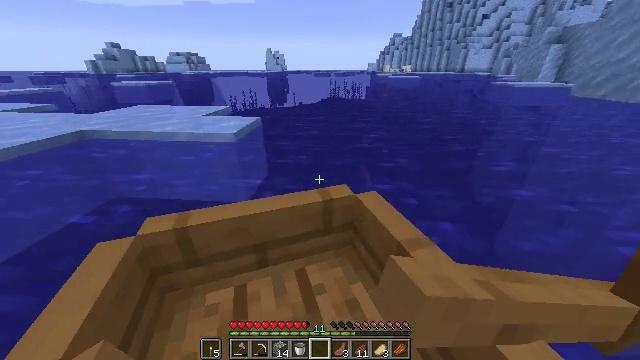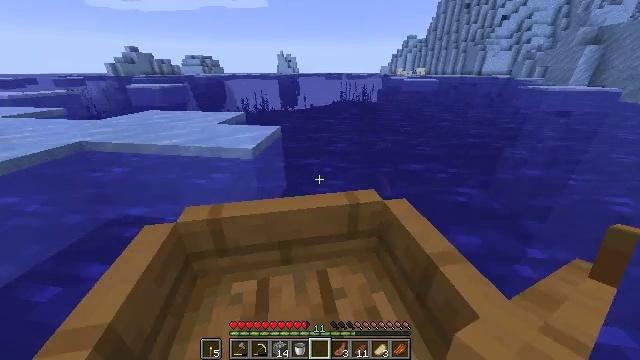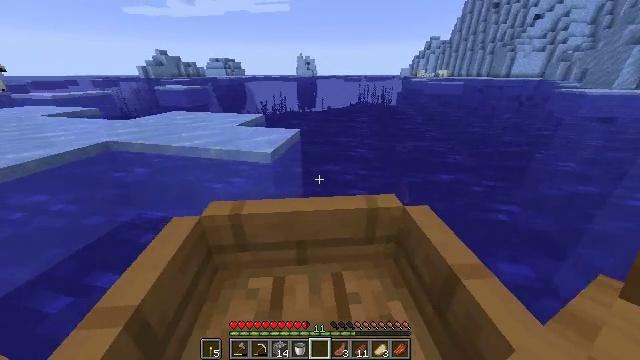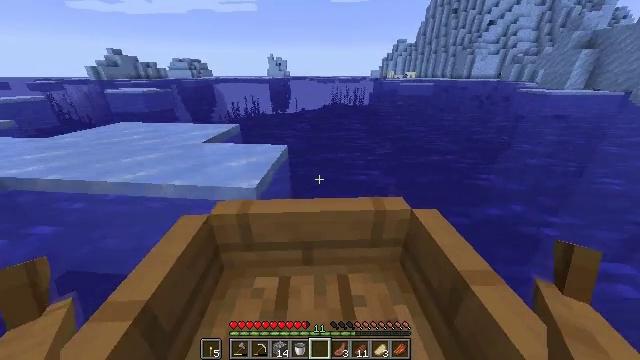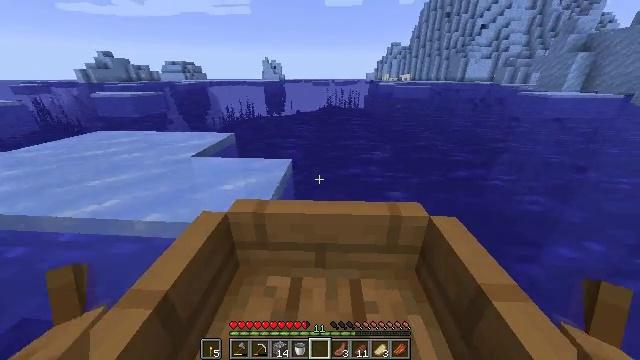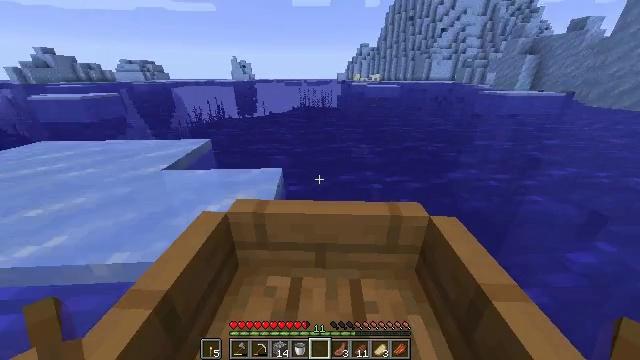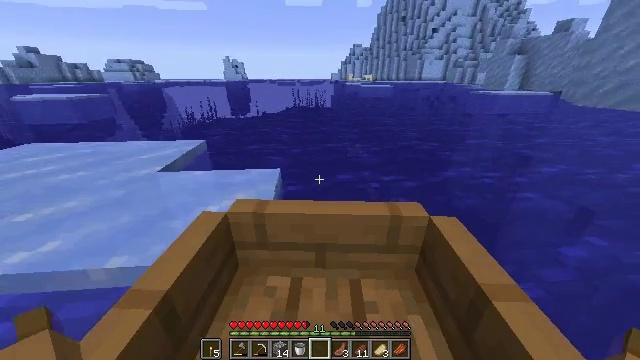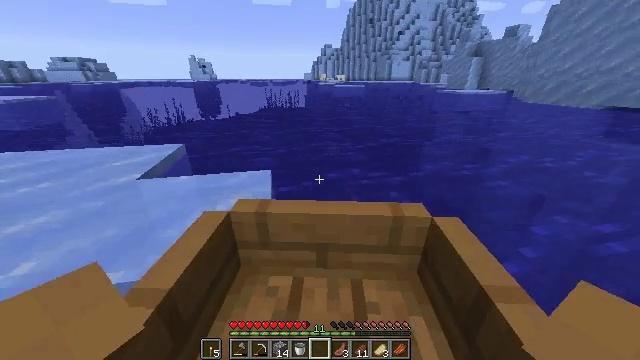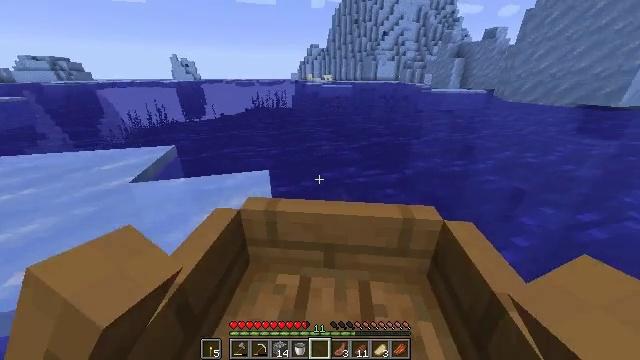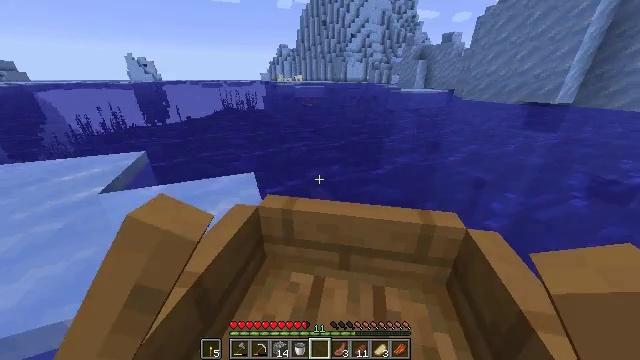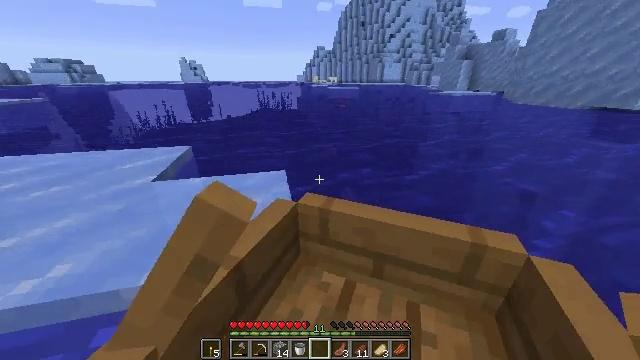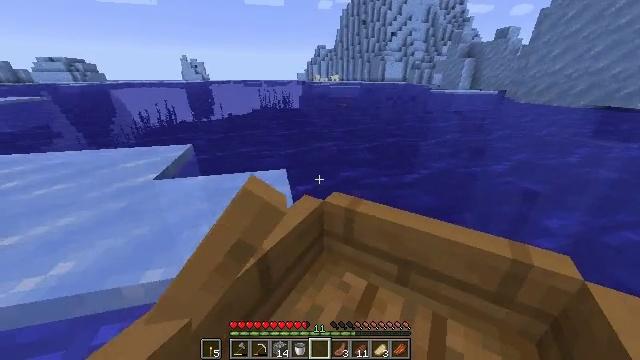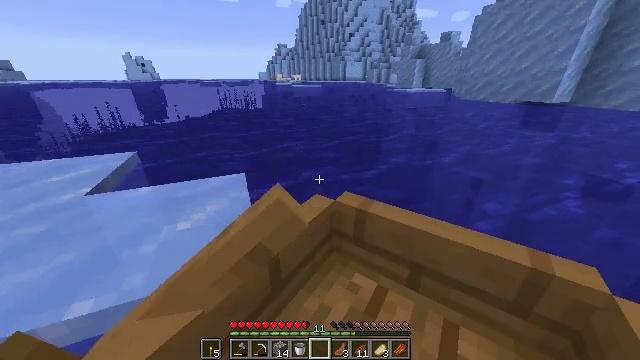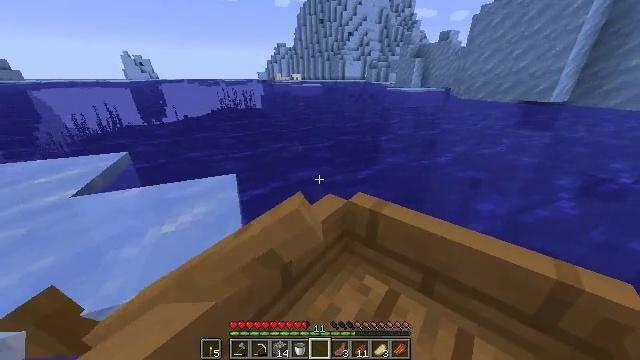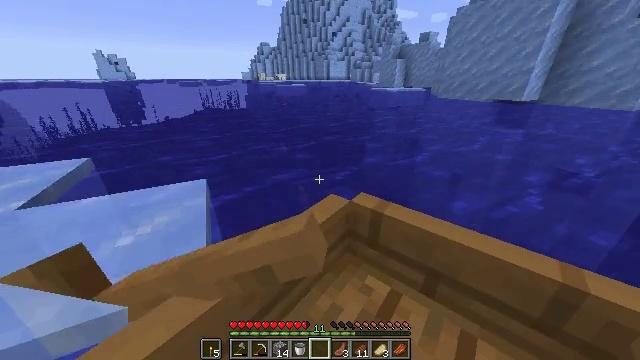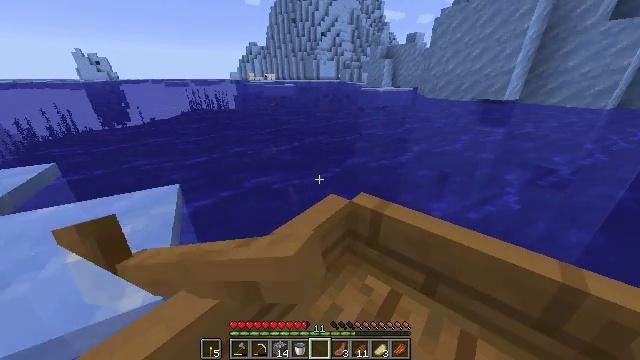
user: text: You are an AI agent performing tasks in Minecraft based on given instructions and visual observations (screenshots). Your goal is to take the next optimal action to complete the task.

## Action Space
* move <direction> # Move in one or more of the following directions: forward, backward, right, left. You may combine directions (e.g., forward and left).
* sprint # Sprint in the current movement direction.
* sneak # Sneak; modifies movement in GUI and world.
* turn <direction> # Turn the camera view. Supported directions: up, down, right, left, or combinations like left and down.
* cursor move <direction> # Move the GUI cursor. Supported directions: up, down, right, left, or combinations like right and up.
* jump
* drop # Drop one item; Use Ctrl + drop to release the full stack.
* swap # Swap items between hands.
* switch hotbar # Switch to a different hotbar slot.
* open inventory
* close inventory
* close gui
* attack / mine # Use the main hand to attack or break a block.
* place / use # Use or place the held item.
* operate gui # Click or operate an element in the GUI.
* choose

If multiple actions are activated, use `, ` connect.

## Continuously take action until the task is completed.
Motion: motion action
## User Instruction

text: Mine the dead bush in the desert.
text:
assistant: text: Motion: move forward and move right, sprint, turn left
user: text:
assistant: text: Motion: move forward and move right, sprint, turn left
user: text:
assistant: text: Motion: move forward and move right, sprint, turn left
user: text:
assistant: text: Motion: move forward and move right, sprint, turn left
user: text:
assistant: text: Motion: move forward and move right, sprint
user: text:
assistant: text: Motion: move forward and move right, sprint
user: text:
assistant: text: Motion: move forward and move right, sprint
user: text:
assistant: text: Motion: move forward and move right, sprint, turn left
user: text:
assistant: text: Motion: move forward and move right, sprint, turn left
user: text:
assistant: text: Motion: move forward and move right, sprint, turn left
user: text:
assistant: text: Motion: move forward, sprint, turn left
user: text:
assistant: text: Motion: move forward and move left, sprint, turn left
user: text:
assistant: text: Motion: move forward and move left, sprint, turn left
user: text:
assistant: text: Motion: move forward and move left, sprint
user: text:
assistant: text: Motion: move forward and move left, sprint
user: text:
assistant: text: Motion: move forward, sprint
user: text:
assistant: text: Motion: move forward, sprint
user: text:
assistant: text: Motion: move forward, sprint, turn left
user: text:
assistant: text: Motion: move forward, sprint, turn left
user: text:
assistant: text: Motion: move forward, sprint, turn left
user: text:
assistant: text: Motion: move forward and move left, sprint, turn left
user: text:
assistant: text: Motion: move forward and move left, sprint, turn left
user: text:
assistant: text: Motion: move forward and move left, sprint, turn left
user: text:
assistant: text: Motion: move forward and move left
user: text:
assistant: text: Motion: move forward and move left
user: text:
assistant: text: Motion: move forward and move left
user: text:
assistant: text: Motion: move forward and move left
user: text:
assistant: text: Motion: move forward and move left
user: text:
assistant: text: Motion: move forward and move left
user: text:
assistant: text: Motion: move forward and move left